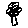
Label: tree